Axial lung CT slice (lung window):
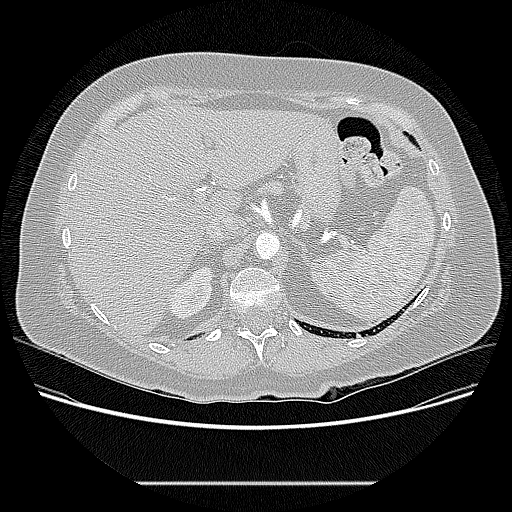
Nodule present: no